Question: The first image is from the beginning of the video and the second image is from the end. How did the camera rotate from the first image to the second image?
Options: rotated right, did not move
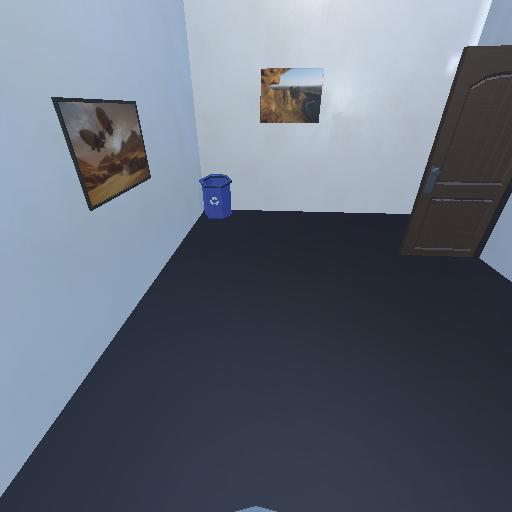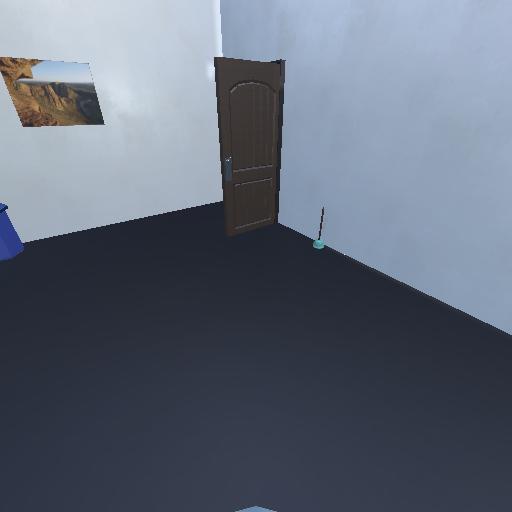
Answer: rotated right